Interaction volume radius: 5 \u00c5
Interaction volume height: 10 \u00c5
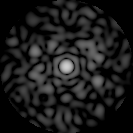
Disorder parameter: 0.8143